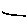
Label: line